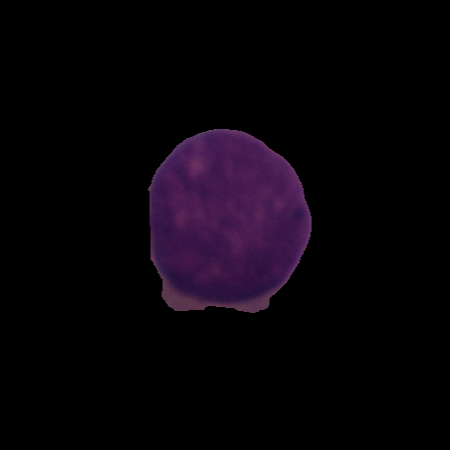
Label: cancer